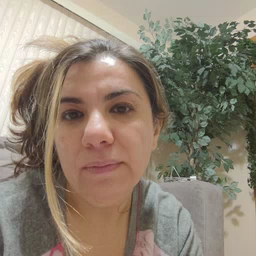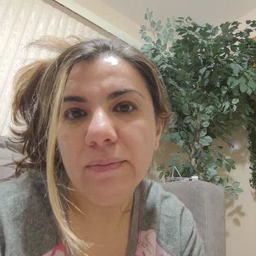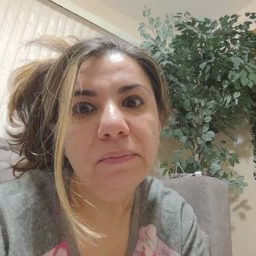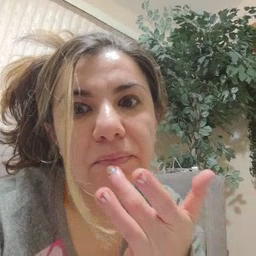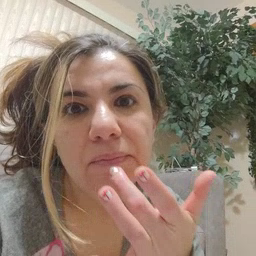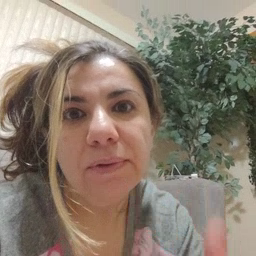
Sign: taste